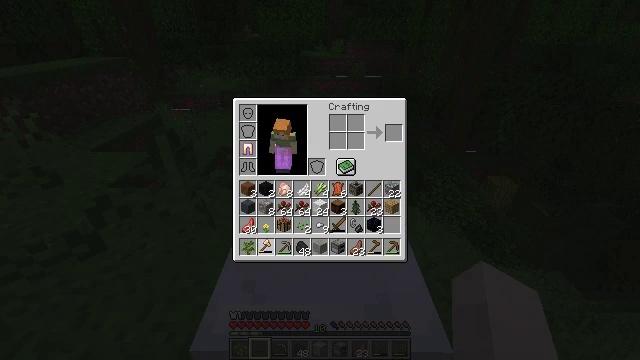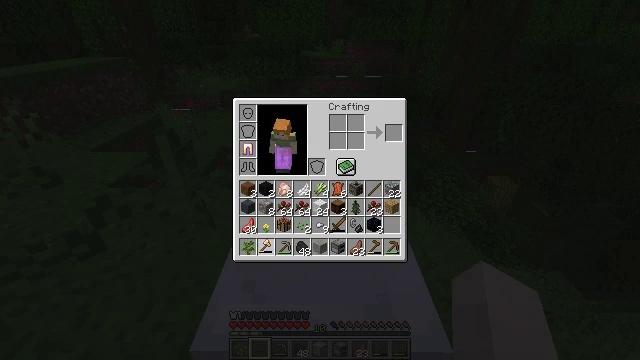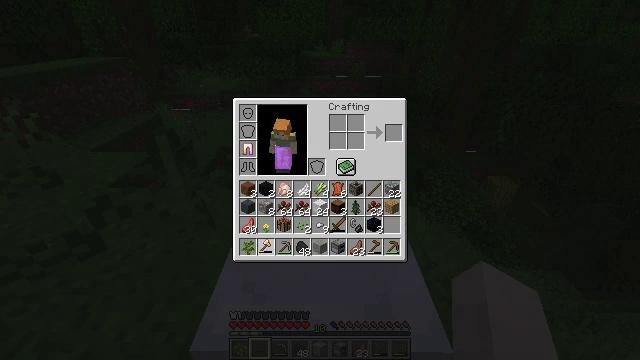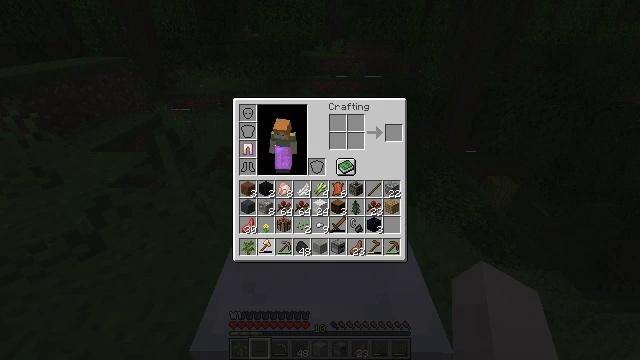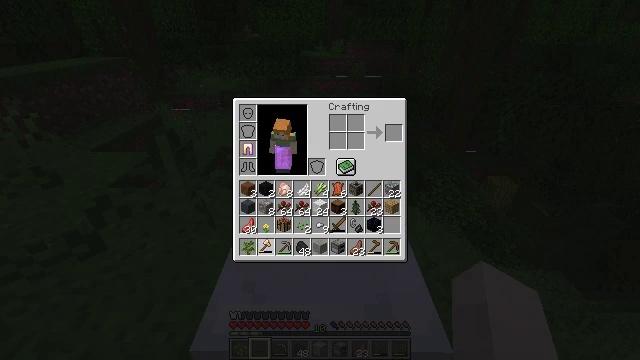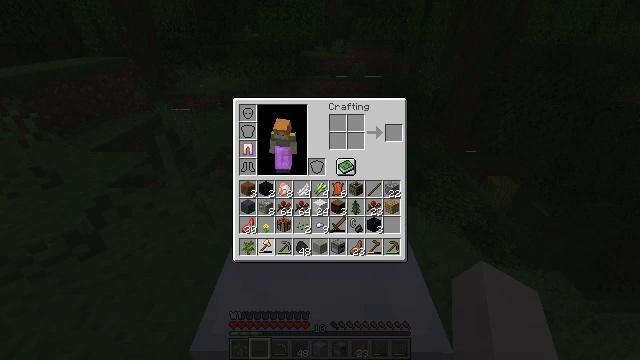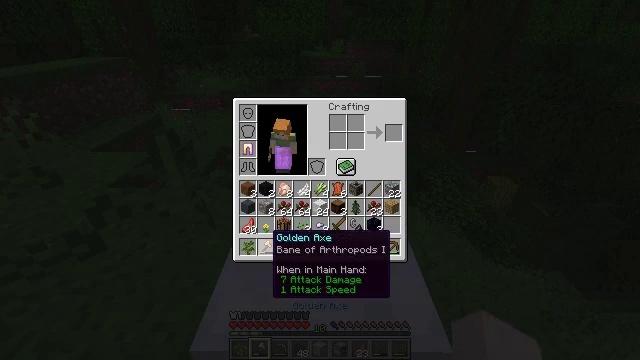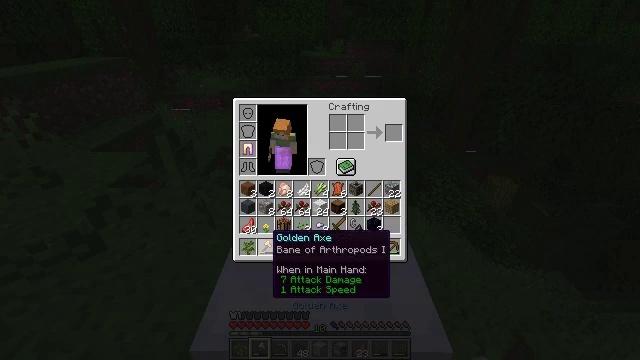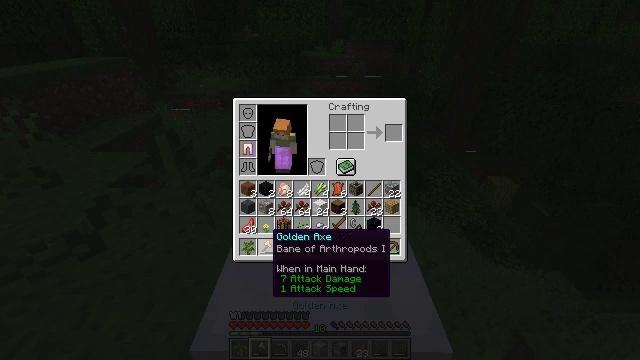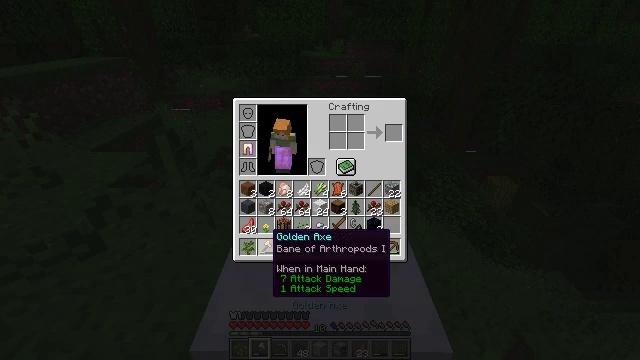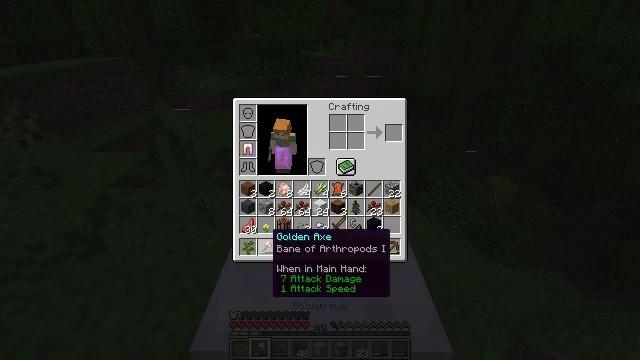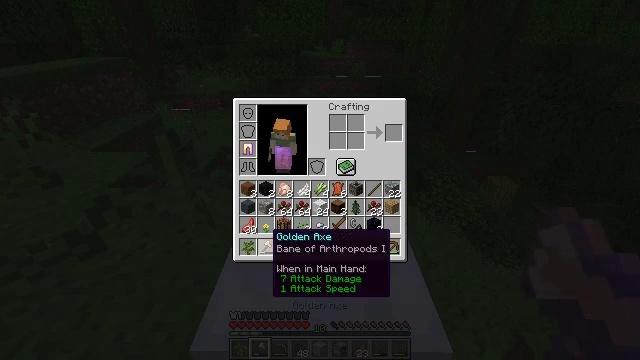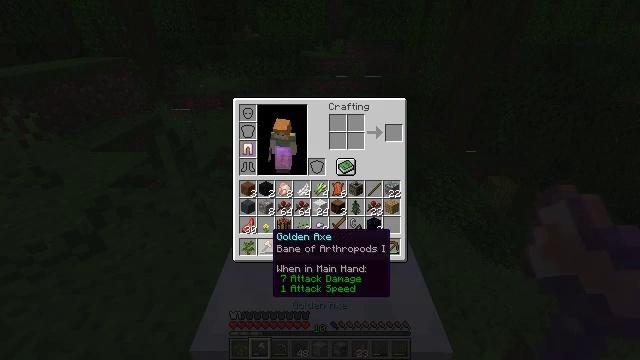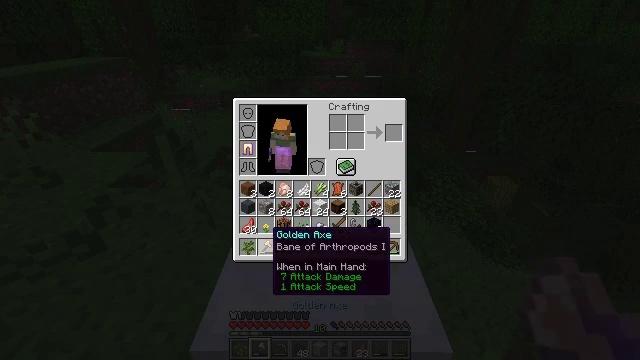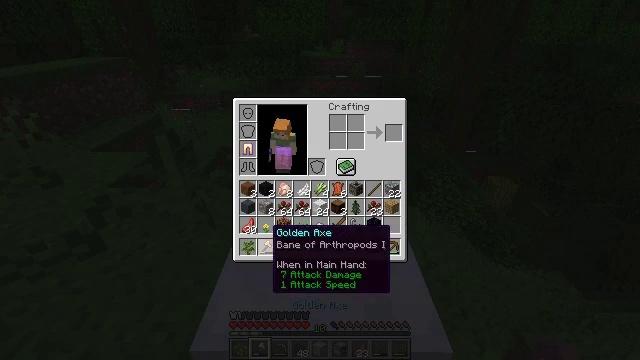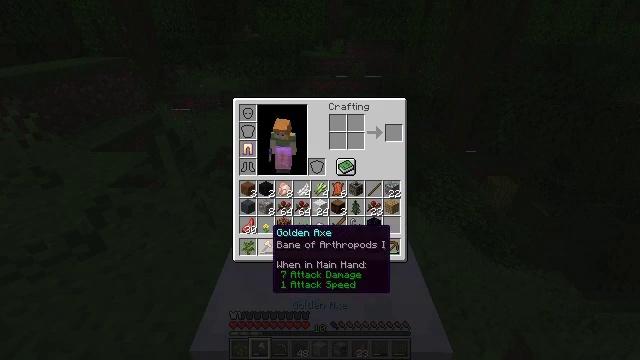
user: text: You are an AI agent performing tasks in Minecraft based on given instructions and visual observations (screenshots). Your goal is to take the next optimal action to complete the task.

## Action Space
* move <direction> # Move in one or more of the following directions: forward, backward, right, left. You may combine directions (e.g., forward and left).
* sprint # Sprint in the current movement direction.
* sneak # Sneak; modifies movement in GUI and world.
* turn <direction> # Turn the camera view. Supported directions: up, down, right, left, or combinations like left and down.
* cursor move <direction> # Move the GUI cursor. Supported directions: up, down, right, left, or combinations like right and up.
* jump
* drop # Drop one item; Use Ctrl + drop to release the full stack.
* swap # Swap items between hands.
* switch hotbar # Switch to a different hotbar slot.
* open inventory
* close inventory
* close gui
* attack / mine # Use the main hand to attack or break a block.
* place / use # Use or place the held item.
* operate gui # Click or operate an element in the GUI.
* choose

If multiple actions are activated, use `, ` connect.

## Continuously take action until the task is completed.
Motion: motion action
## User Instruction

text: Attack the white bed to collect it.
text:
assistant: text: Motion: no_op
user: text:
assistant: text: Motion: no_op
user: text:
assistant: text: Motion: no_op
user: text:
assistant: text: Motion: operate gui
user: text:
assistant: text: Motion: operate gui
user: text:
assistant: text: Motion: no_op
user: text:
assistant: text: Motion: no_op
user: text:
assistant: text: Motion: no_op
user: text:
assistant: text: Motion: no_op
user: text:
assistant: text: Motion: no_op
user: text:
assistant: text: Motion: no_op
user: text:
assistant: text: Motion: no_op
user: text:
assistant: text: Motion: no_op
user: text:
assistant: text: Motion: no_op
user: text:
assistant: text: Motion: no_op
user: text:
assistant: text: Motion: no_op
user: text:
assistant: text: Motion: no_op
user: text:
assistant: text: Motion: no_op
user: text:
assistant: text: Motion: no_op
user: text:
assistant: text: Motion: turn down
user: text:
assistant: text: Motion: turn right and down
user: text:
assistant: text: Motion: turn right and down
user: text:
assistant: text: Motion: turn right and down
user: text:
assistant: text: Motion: no_op
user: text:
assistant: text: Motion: attack / mine
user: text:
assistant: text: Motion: attack / mine
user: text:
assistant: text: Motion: attack / mine
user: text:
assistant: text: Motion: attack / mine
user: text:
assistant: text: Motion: attack / mine
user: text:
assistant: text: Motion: turn left, attack / mine